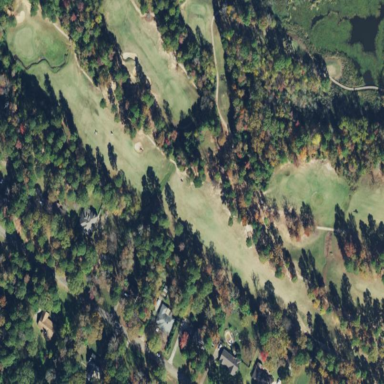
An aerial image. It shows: Area of rough grass used for golf.